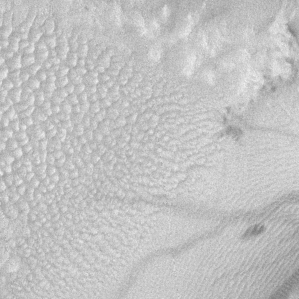
Label: frost